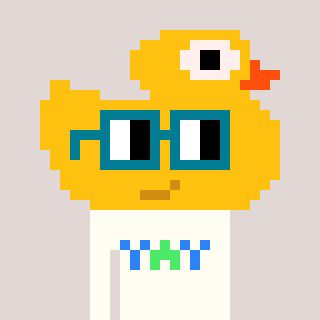
a pixel art character with square dark green glasses, a ducky-shaped head and a grayscale-colored body on a warm background